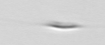
Label: Cylindrotheca_morphotype1